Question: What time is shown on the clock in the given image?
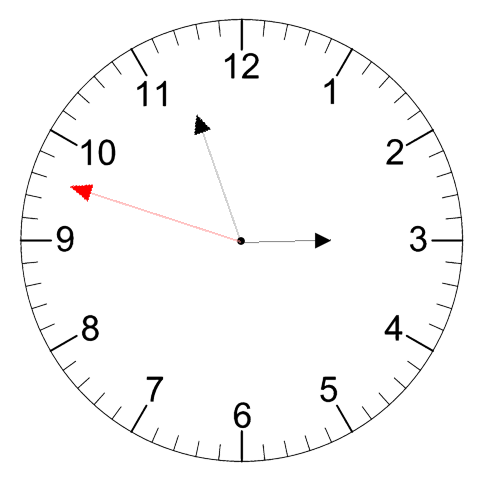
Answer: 02:56:48